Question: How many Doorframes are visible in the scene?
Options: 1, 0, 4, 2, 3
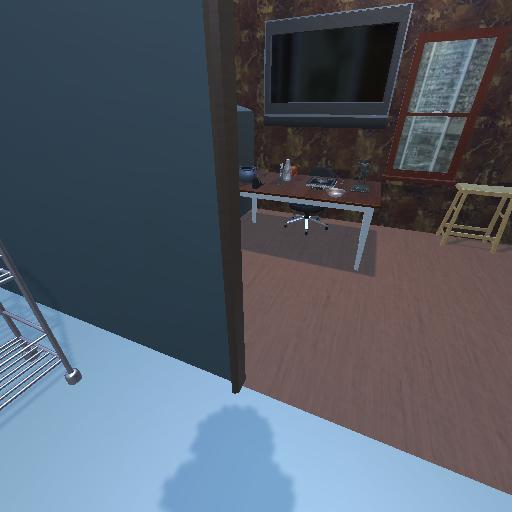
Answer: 1